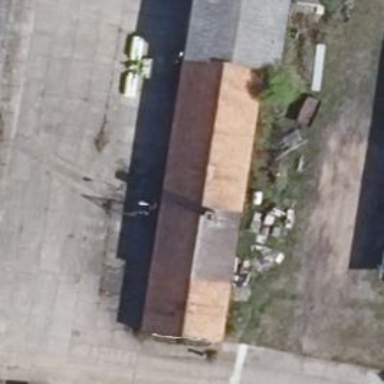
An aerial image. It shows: Industrial building.